Aerial crown-view tile of a tropical tree (Barro Colorado Island, Panama), acquired 20240611:
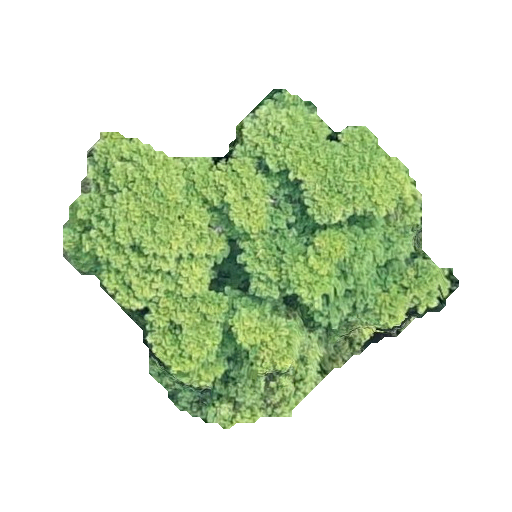
Species: Jacaranda copaia
GBIF accepted scientific name: Jacaranda copaia
Crown area: 127.079 m²